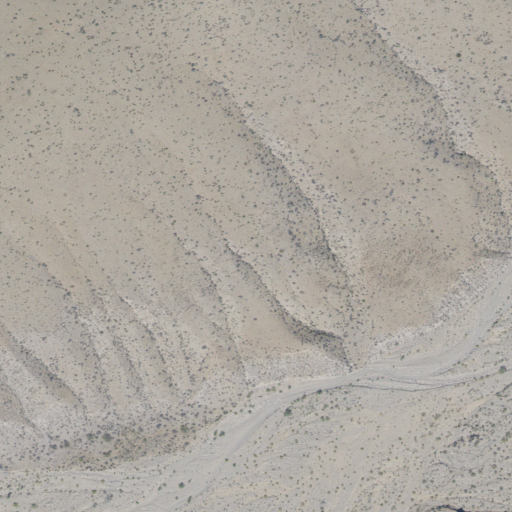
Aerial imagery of mountains in Utah named Mormon Range containing only shrub